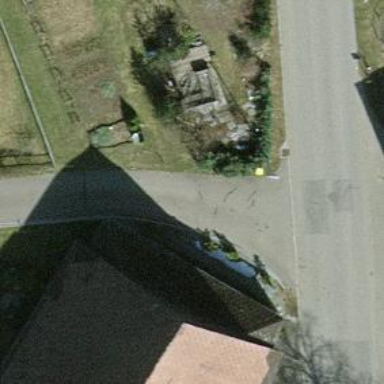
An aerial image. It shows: Post box is visible.